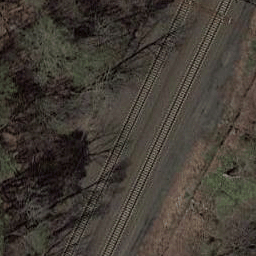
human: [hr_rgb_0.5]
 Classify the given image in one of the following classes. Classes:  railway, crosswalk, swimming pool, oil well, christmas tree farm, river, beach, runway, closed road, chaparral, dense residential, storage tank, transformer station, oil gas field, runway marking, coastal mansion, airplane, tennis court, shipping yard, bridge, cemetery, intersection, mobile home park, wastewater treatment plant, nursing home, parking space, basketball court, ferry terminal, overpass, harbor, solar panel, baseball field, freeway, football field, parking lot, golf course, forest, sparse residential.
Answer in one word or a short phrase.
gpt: railway